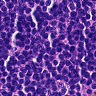
Metastatic tissue present: no